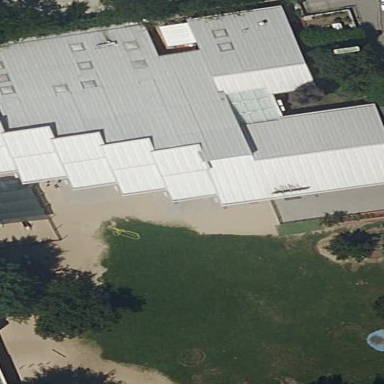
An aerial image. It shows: Kindergarten.